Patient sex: F
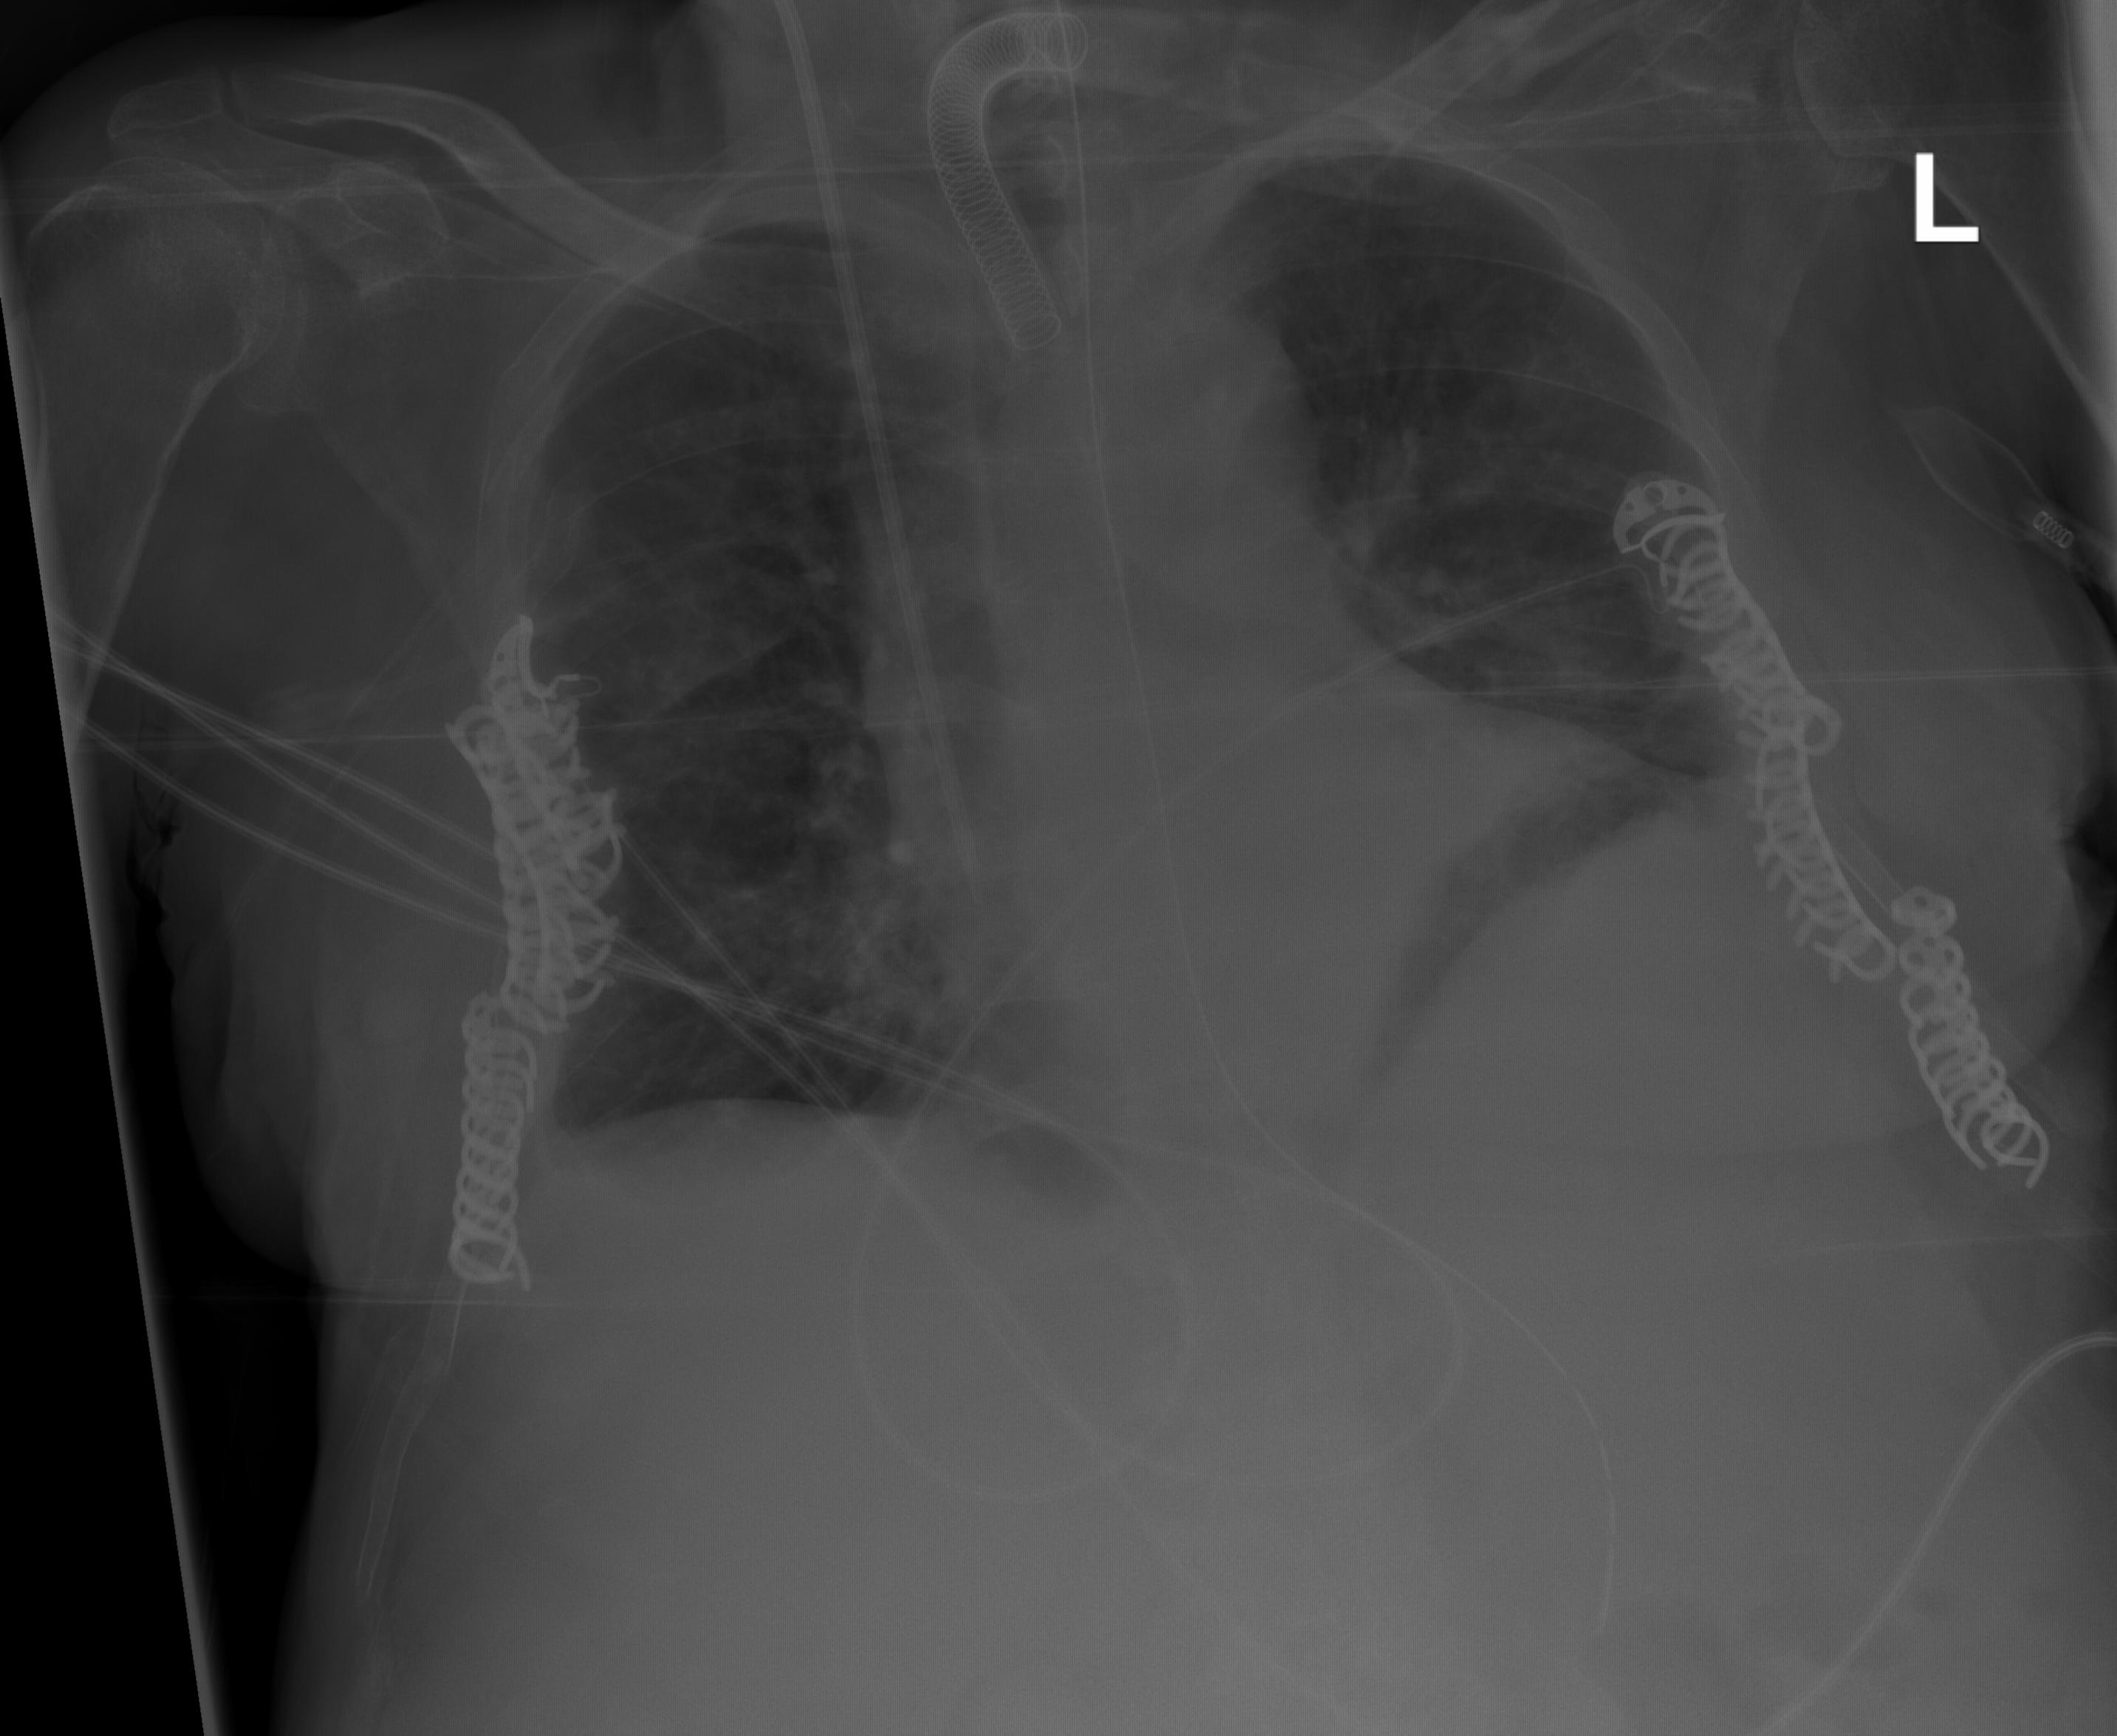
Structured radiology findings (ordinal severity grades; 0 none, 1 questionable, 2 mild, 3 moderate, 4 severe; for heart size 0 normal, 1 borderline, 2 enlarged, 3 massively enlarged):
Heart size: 0
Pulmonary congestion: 0
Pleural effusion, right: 2
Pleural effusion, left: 2
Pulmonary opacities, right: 2
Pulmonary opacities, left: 0
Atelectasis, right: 2
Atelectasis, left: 2